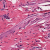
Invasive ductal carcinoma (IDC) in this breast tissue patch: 0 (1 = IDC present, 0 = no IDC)